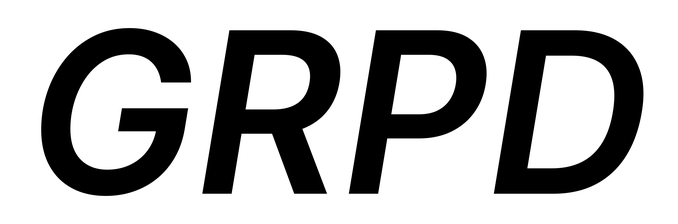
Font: Inter-Italic_SemiBold_Italic